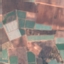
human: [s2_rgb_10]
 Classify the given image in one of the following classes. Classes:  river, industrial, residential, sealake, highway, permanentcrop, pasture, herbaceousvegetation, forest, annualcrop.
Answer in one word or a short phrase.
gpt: PermanentCrop